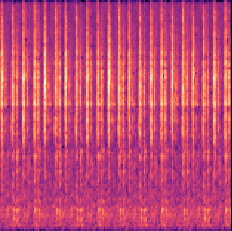
Sound class: Clock tick